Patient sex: M
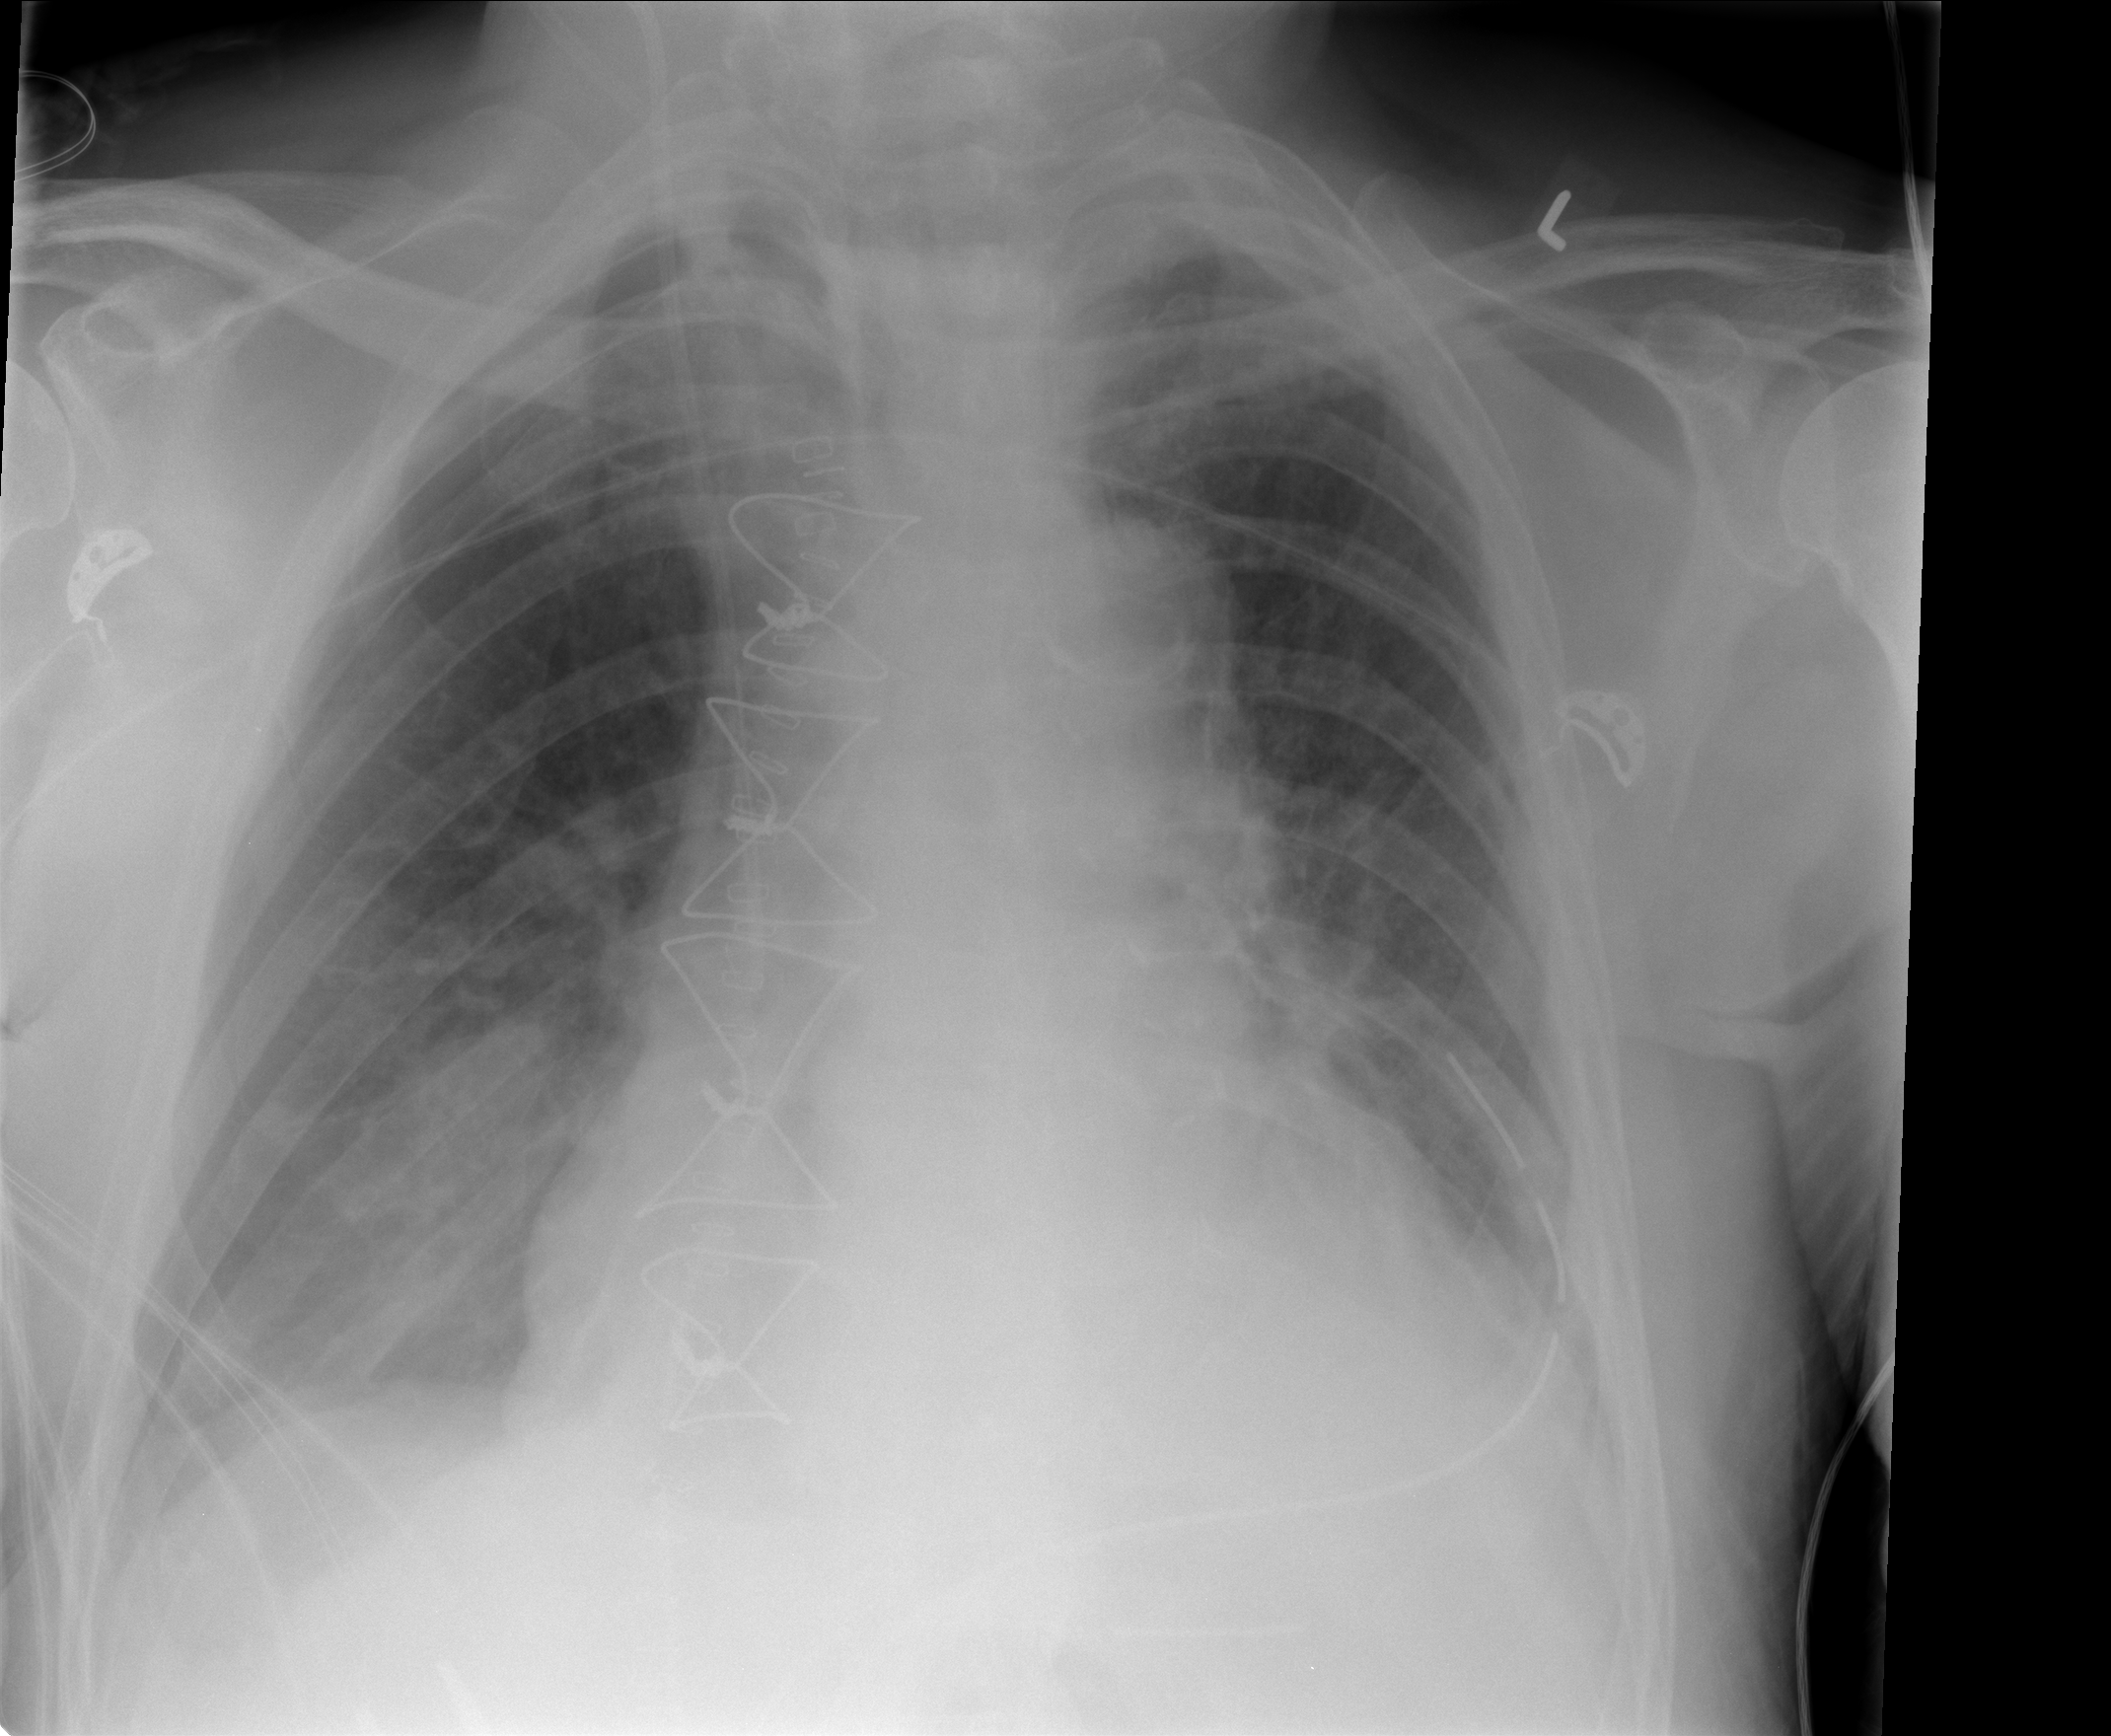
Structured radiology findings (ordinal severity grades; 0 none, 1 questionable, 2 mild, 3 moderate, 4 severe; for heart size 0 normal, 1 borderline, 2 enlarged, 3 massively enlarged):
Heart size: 2
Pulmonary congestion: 2
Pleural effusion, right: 2
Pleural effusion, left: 2
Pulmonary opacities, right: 0
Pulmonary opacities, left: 0
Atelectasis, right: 2
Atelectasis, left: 2